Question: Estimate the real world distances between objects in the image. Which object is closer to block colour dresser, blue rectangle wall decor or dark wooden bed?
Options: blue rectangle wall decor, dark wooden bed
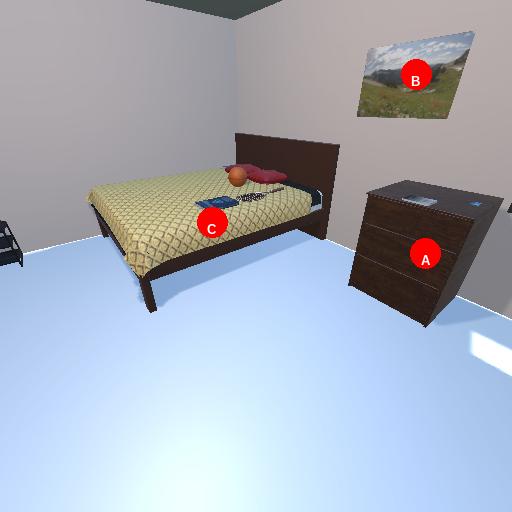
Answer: blue rectangle wall decor